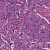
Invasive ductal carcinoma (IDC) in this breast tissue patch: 1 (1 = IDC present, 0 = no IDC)